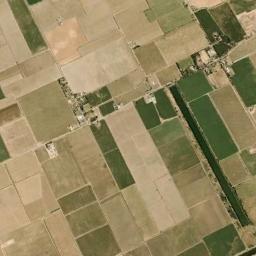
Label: rectangular_farmland